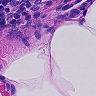
Metastatic tissue present: no